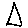
Label: triangle